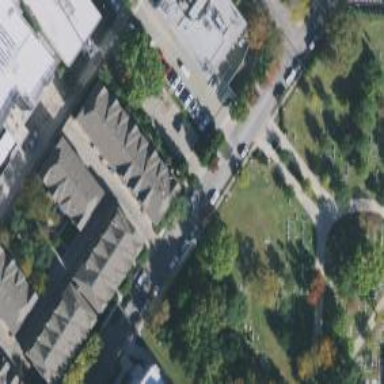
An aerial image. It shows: Residential road with separate sidewalk.